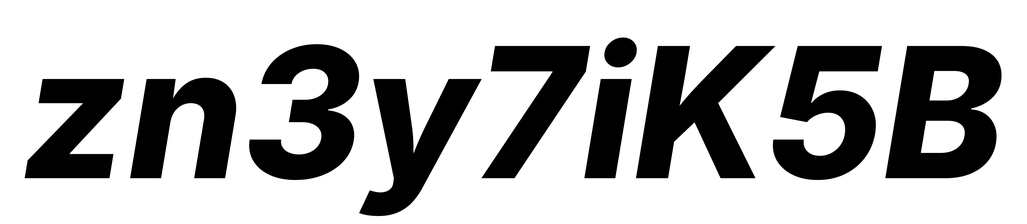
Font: Inter-Italic_ExtraBold_Italic